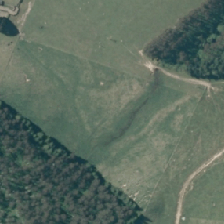
Land cover: high_producing_grassland